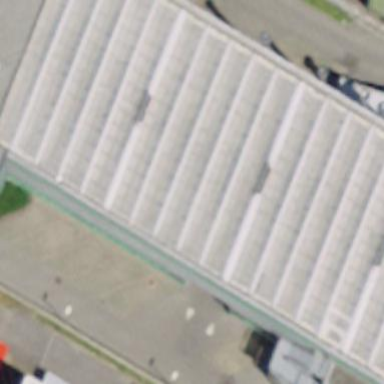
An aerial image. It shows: Industrial building.